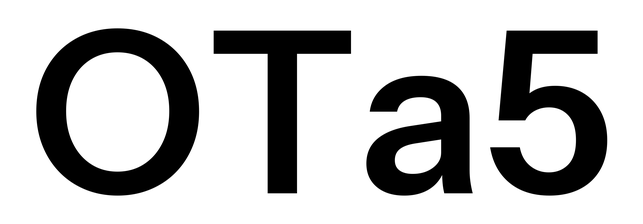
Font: InstrumentSans_SemiBold